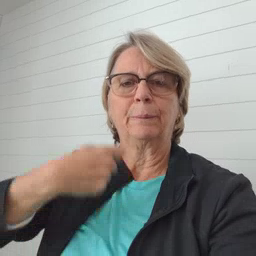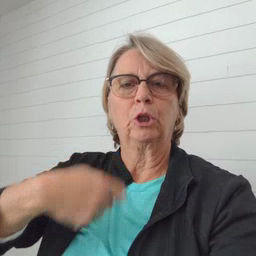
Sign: zipper